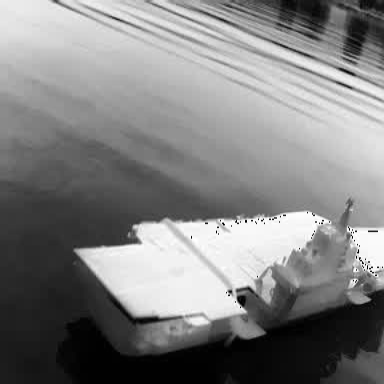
There is a warship in the infrared image.